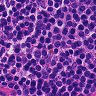
Metastatic tissue present: no